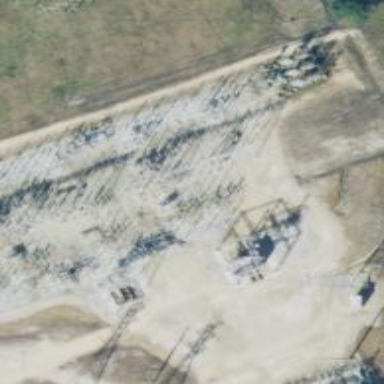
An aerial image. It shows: Switch used for power control.